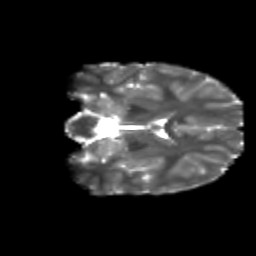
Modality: T2w
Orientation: coronal
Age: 11
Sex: male
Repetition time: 9.4 s
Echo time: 0.089 s